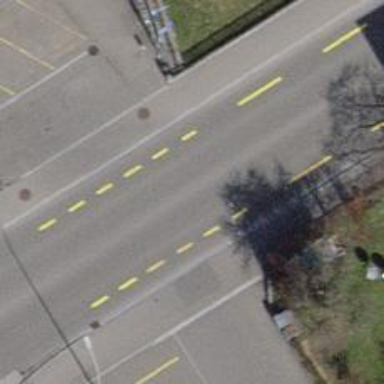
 featuring both sidewalks and advisory cycle lane."